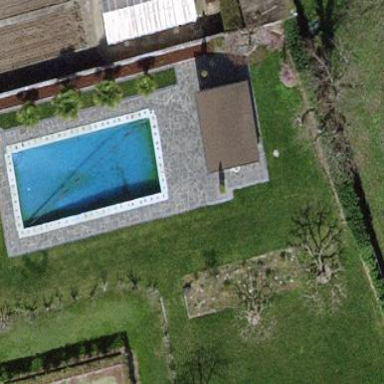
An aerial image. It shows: Swimming pool located in leisure land.